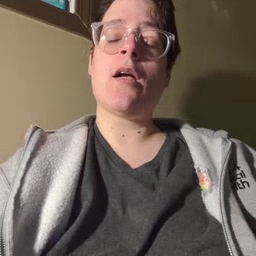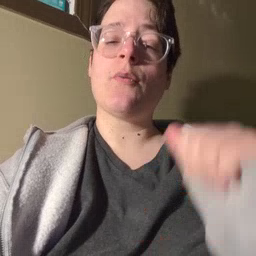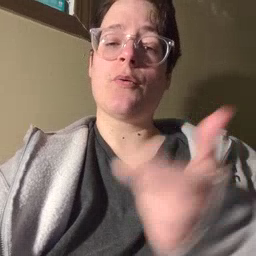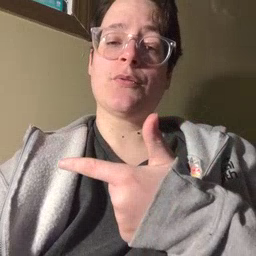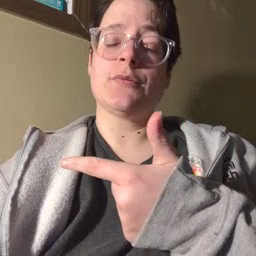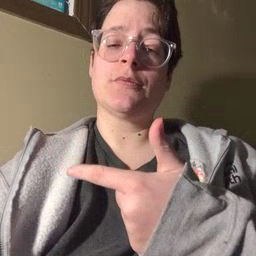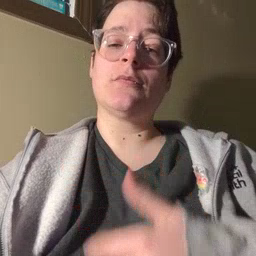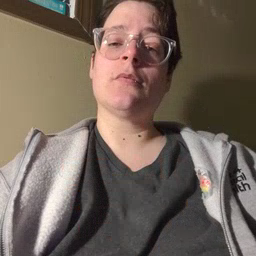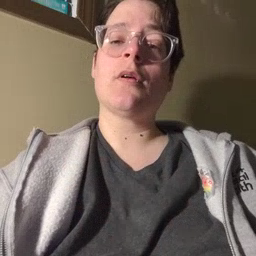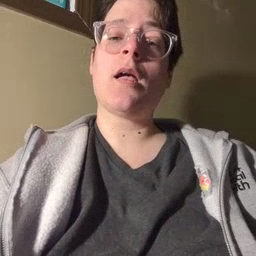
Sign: all